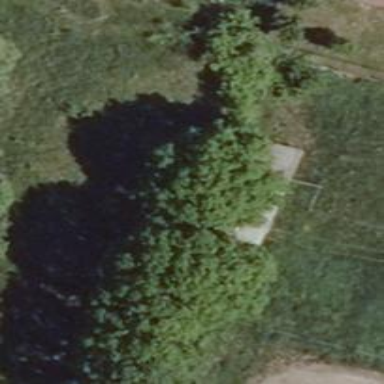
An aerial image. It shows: Row of trees in natural setting.